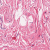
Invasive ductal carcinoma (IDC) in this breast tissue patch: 0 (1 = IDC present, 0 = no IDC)